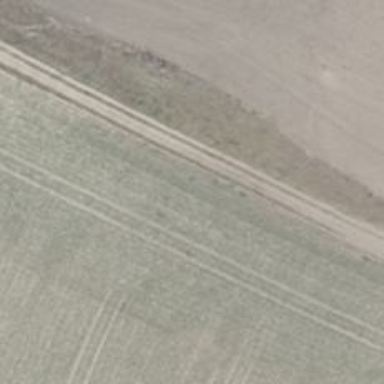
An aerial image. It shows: Path on the ground.